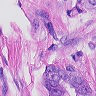
Metastatic tissue present: yes